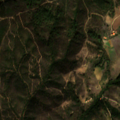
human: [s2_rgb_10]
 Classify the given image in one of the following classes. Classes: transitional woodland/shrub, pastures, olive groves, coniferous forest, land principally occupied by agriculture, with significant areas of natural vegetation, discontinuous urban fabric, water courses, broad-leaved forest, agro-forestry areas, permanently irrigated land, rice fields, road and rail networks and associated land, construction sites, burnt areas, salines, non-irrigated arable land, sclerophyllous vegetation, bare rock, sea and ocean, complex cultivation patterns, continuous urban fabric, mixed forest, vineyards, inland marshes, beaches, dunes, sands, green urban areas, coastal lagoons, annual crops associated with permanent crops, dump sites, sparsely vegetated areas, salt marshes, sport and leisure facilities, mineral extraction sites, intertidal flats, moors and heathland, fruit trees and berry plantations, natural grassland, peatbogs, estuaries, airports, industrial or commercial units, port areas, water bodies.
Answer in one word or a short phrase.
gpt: non-irrigated arable land, broad-leaved forest, transitional woodland/shrub